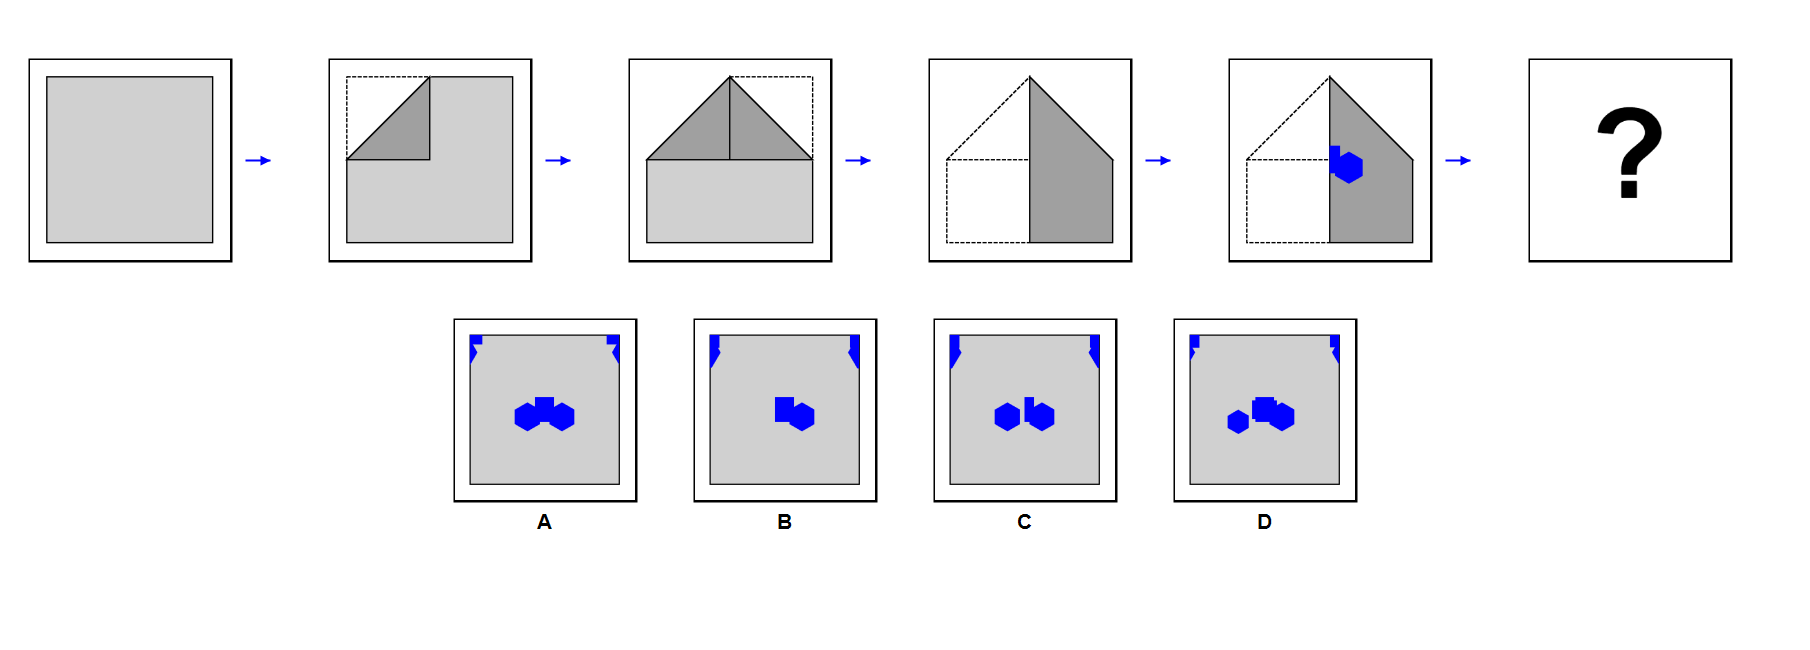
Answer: A